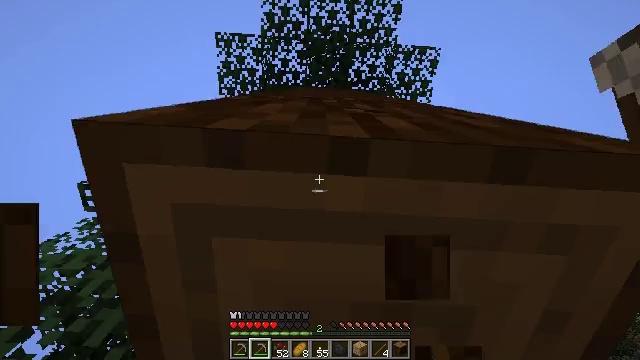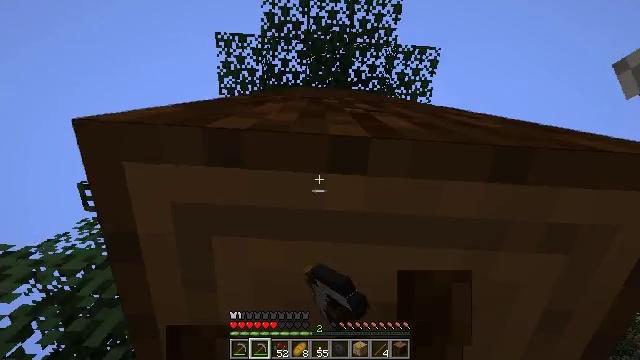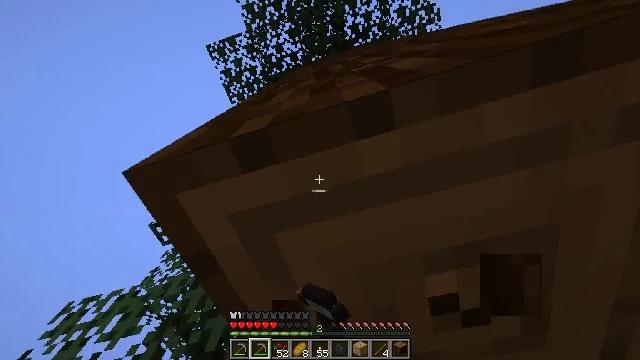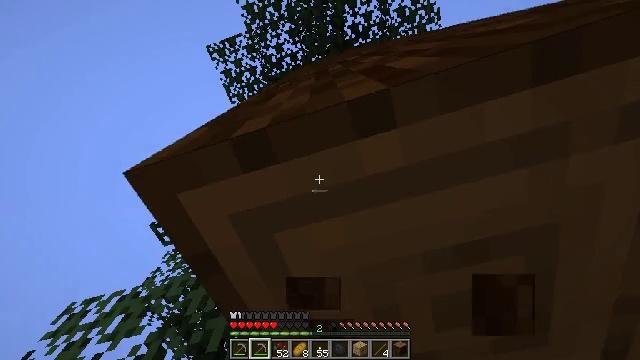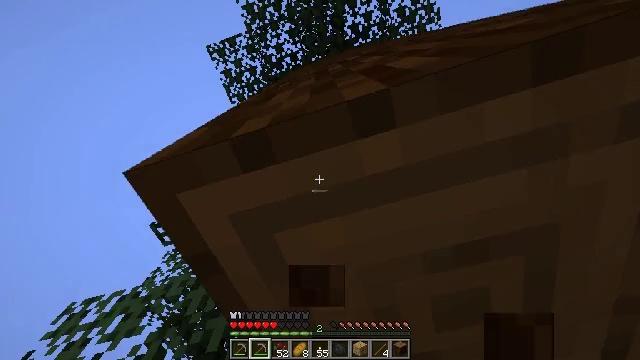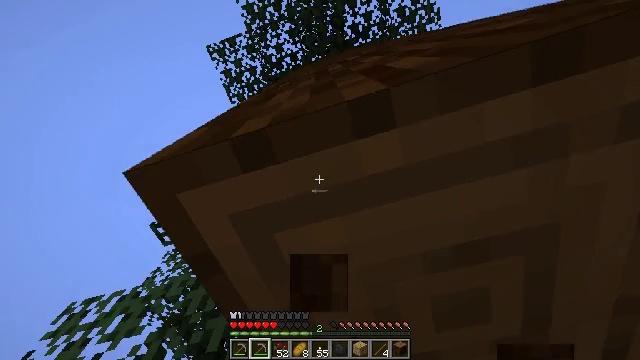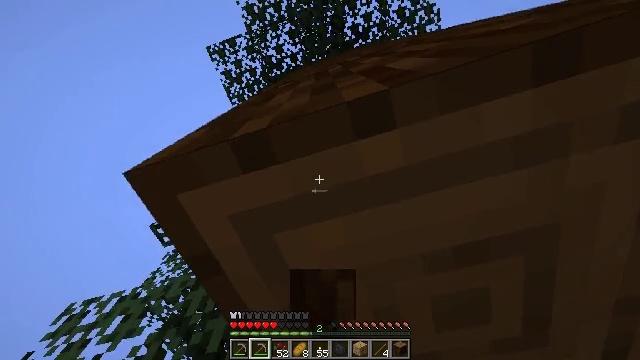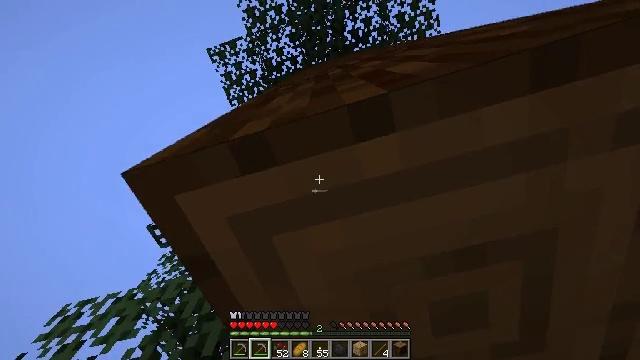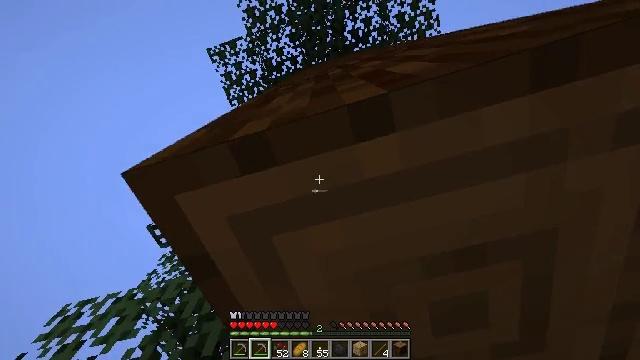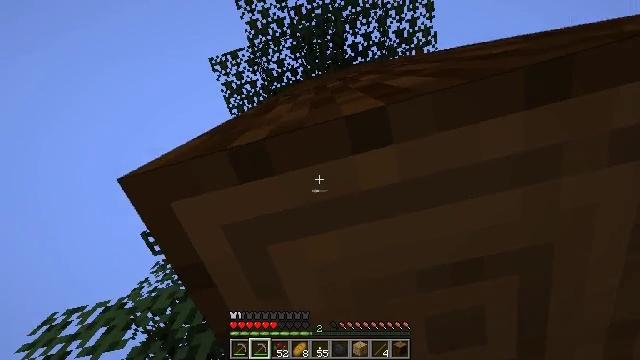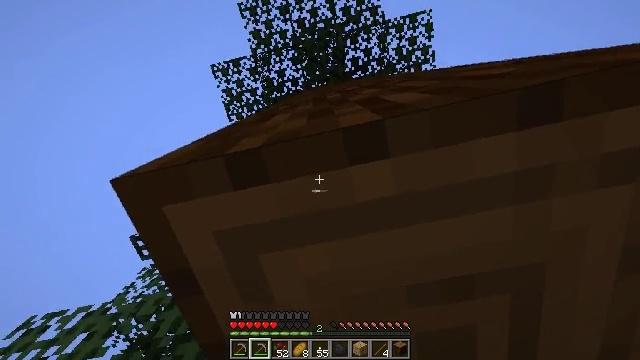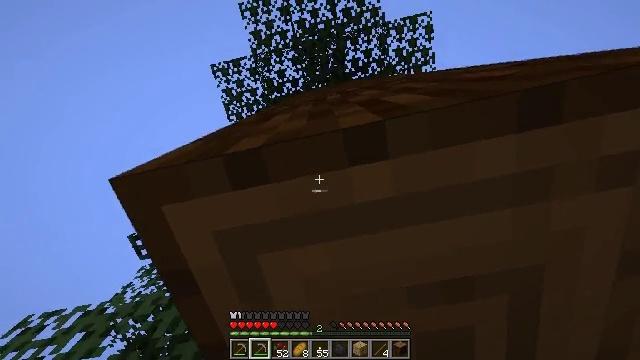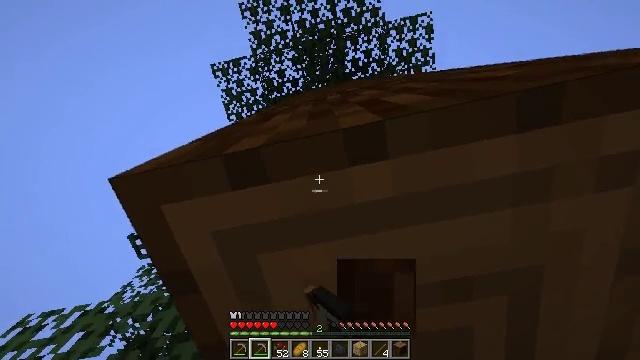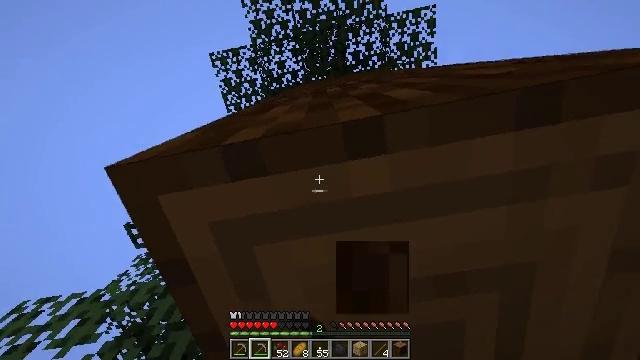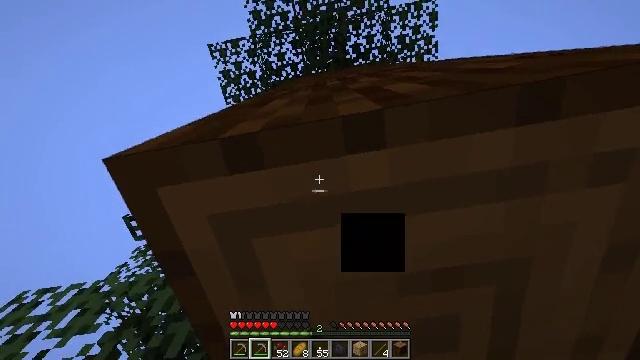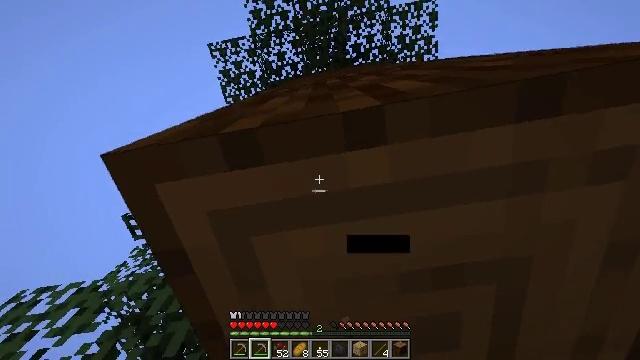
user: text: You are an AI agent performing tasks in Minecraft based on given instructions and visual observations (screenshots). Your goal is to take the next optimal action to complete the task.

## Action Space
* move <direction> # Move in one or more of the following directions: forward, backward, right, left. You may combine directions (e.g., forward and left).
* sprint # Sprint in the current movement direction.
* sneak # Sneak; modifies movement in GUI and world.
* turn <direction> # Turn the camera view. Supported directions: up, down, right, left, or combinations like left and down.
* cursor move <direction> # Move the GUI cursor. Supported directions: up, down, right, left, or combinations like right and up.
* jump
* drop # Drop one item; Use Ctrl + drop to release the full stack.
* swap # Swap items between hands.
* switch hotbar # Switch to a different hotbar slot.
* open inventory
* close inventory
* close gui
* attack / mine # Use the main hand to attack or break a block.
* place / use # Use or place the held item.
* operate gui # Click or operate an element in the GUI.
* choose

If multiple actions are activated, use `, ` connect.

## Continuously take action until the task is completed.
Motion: motion action
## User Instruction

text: Harvest the spruce log from a tree trunk.
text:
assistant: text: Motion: attack / mine
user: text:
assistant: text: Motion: turn left and down, attack / mine
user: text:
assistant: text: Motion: no_op
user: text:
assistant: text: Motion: no_op
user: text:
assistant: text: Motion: no_op
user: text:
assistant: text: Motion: no_op
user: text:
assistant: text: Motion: no_op
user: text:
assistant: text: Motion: no_op
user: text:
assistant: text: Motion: turn right and up
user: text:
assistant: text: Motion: turn right and up
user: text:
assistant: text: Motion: attack / mine
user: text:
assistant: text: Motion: attack / mine
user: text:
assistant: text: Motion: turn right and down, attack / mine
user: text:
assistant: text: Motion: turn down, attack / mine
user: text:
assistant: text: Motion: move forward, attack / mine
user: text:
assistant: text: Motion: move forward, attack / mine
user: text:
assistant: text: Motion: turn right, attack / mine
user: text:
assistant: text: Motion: turn right and down, attack / mine
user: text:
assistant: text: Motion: turn right, attack / mine
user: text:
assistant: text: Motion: turn up, attack / mine
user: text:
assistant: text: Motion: attack / mine
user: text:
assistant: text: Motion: turn left and up, attack / mine
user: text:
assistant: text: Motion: turn up, attack / mine
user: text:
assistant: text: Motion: turn up, attack / mine
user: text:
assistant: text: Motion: turn up, attack / mine
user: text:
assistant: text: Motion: attack / mine
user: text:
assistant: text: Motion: attack / mine
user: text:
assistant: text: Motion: attack / mine
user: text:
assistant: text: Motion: attack / mine
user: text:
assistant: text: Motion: attack / mine